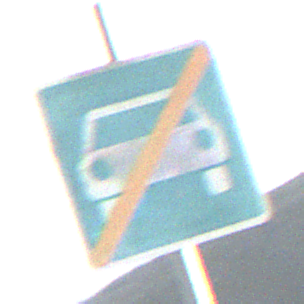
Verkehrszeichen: EndeKraftfahrstrasse
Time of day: SunriseSunset
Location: Outdoor (Nature)
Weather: PartlyCloudy
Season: Summer
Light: Natural